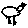
Label: bird